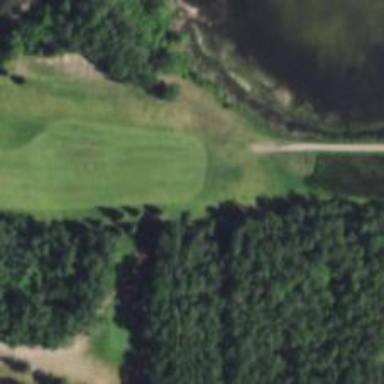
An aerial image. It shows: Path designated for golf carts.